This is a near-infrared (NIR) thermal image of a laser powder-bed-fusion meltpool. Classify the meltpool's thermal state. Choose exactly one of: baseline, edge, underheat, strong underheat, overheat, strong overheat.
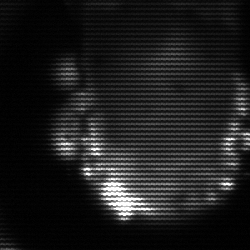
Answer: baseline